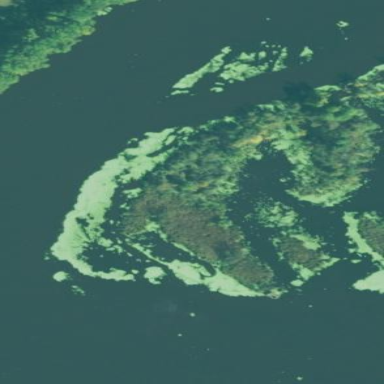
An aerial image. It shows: Island within wetland area.